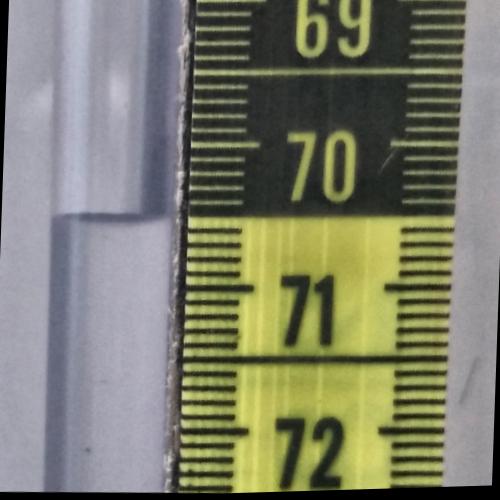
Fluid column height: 70.5 cm